Question: As I searched whole net still in problem with ListView From Sqlite. After searching so much i am trying my project on android hive example <URL> to get all sqlite data in List format.
I have implemented this in my project my using above function in ViewContact.class.
The is that I am not understanding how to get all data in ListView by using this type of method or by any other method.
See my code (ViewContact.class) :
'''
public class ViewContact extends Activity {
DatabaseHandler helper = new DatabaseHandler(this);
String a;
@Override
public void onCreate(Bundle savedInstanceState) {
super.onCreate(savedInstanceState);
setContentView(R.layout.row);
ListView listContent = (ListView)findViewById(R.id.listView1);
}
public List<Contact> getAllContacts() {
List<Contact> contactList = new ArrayList<Contact>();
// Select All Query
String selectQuery = "SELECT * FROM contacts";
SQLiteDatabase db = helper.getWritableDatabase();
Cursor cursor = db.rawQuery(selectQuery, null);
// looping through all rows and adding to list
if (cursor.moveToFirst()) {
do {
Contact contact = new Contact();
contact.setID(Integer.parseInt(cursor.getString(0)));
contact.setName(cursor.getString(1));
contact.setPhoneNumber(cursor.getString(2));
// Adding contact to list
contactList.add(contact);
} while (cursor.moveToNext());
}// return contact list
return contactList;}}
'''
---
See After @GrIsHu answer the output is :

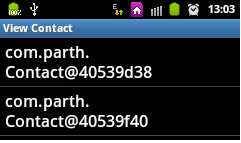
Answer: Try to bind the data into the listview as below:
> '''
List<Contact> contact = new ArrayList<Contact>();
contact=getAllContacts();
ArrayAdapter adapter = new ArrayAdapter(this, android.R.layout.simple_list_item_1, contact);
listContent.setAdapter(adapter);
'''